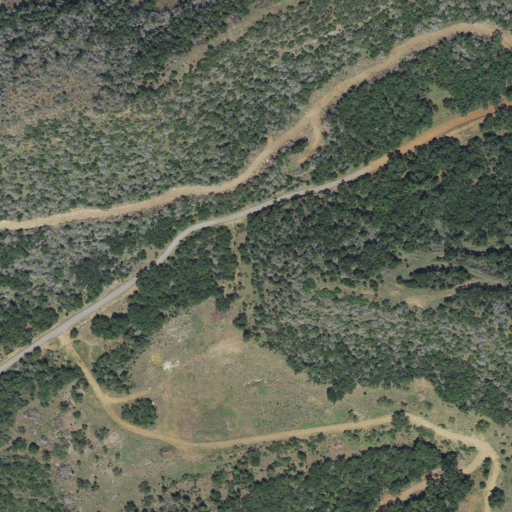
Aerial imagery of gap in Texas named Click Gap containing evergreen forest and shrub